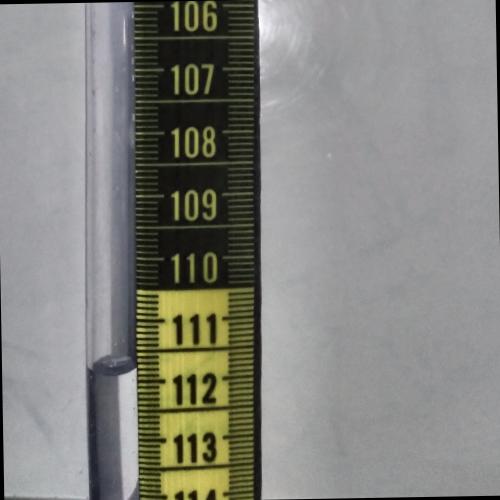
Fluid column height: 111.3 cm